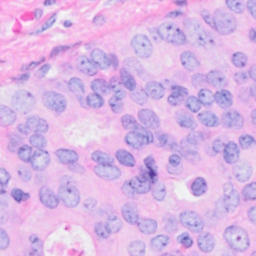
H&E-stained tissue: Breast